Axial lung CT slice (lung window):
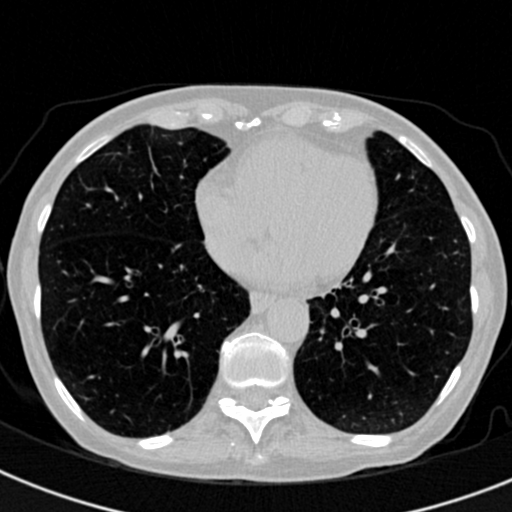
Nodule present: no